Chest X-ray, PA view. Patient: 73 years old, sex M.
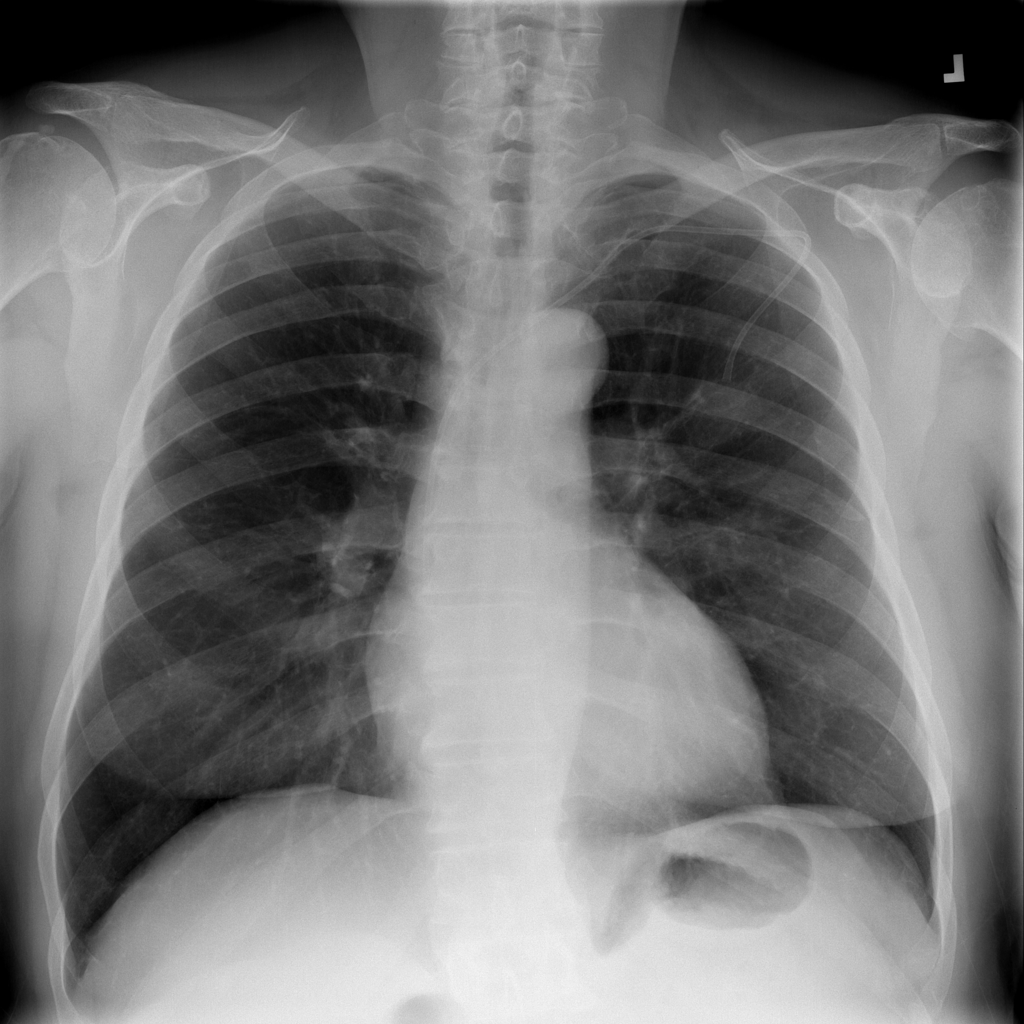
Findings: No Finding